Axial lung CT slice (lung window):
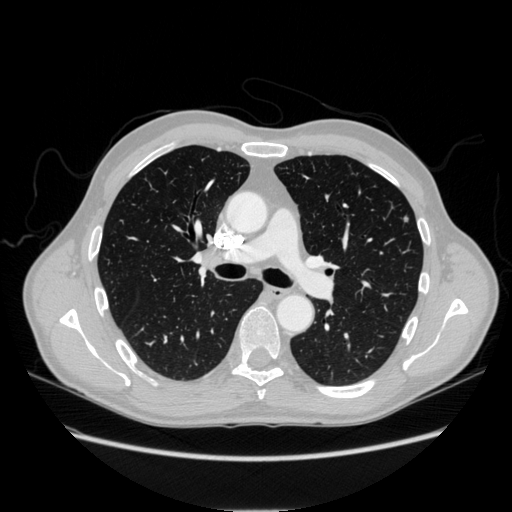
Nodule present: yes
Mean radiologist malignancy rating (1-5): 2.5